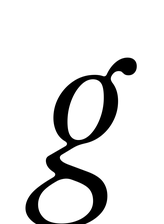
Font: InstrumentSerif-Italic